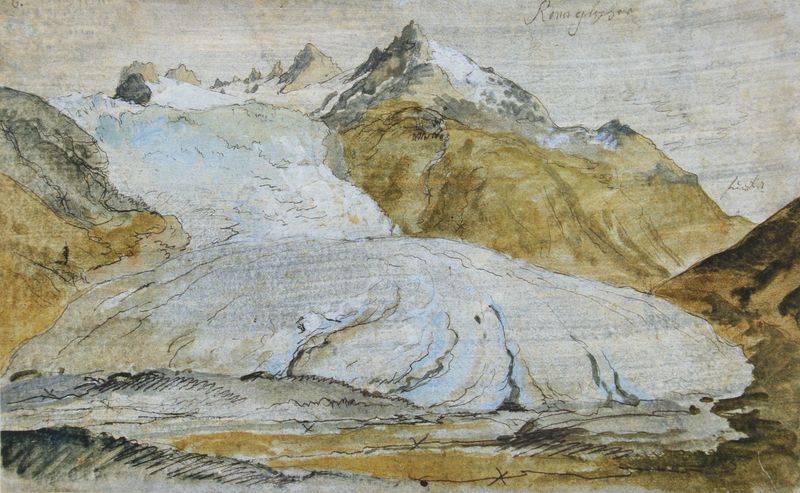
Titel: Der Rhonegletscher bei der Talsohle bei Gletsch gesehen
Künstler: Caspar Wolf
Standort: Aarau
Institution: Aargauer Kunsthaus
Schlagwörter: berg, blau, feder, felsen, gemälde, himmel, wasser, weiß, wolken, aquarell, fluss, grün, landschaft, ocker, sand, braun, grau, hell, hintergrund, schwarz, skizze, zeichnung, eis, gras, rasen, schnee, wiese, beige, mensch, spitze, stein, steine, signatur, bach, erde, horizont, hügel, kalt, natur, wiesen, tal, hellblau, schrift, studie, abhang, berge, fels, gebirge, gipfel, gletscher, dorf, farbe, grafik, graphik, alm, berglandschaft, lawine, linien, nautr, winter, inschrift, japanisch, striche, tusche, wasserfarben, kreuz, alpen, kälte, moräne, bergspitze, gletscherzunge, groß, schweiz, schraffur, titel, gefahr, koloriert, kunst, chinesisch, kreuze, firnis, strecke, gefährlich, zunge, auslaufen, weise, wanderung, handschrift, bergbach, reissend, federzeichnung, natr, gouache, aquarelliert, weißhöhung, gebirege, mure, bergfluss, abgang, begraben, wälzen, 3 kreuze, lawinenabgang, kundt